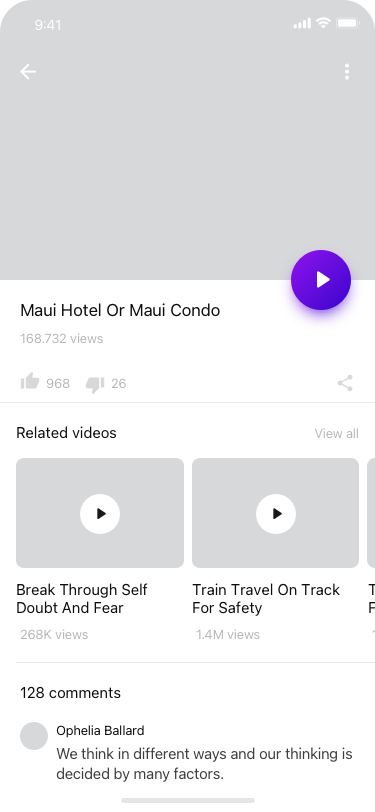
Text in this UI design:
Ophelia Ballard
We think in different ways and our thinking is decided by many factors.
128 comments
Related videos
View all
Break Through Self Doubt And Fear
268K views
Train Travel On Track For Safety
1.4M views
Train Travel On Track For Safety
1.4M views
968
26
Maui Hotel Or Maui Condo
168.732 views